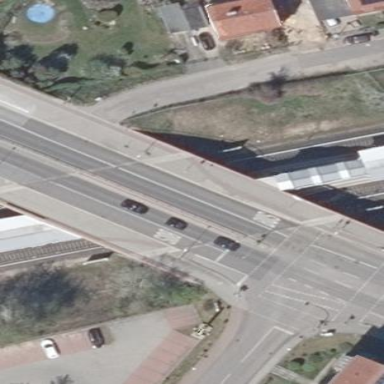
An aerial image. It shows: Bridge with beam structure.